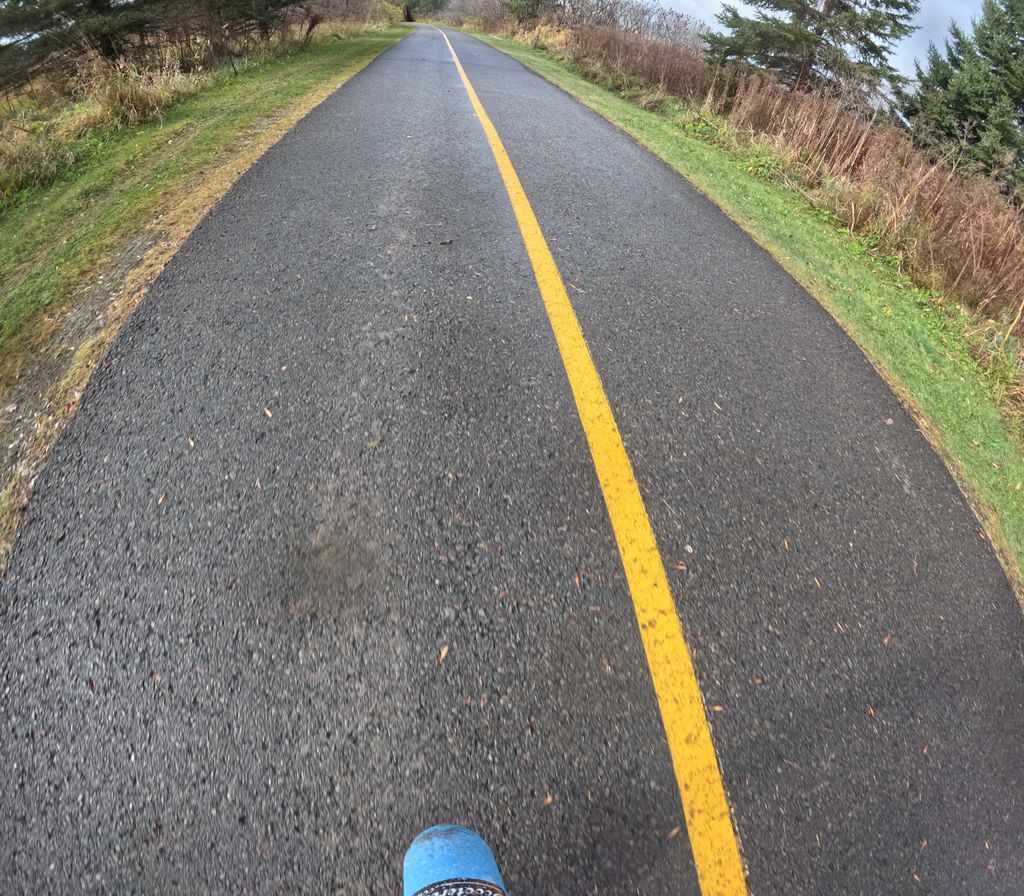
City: ottawa-gatineau